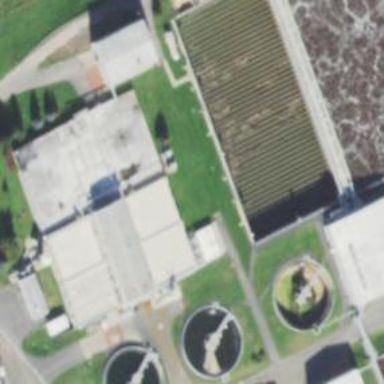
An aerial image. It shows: Body of wastewater.